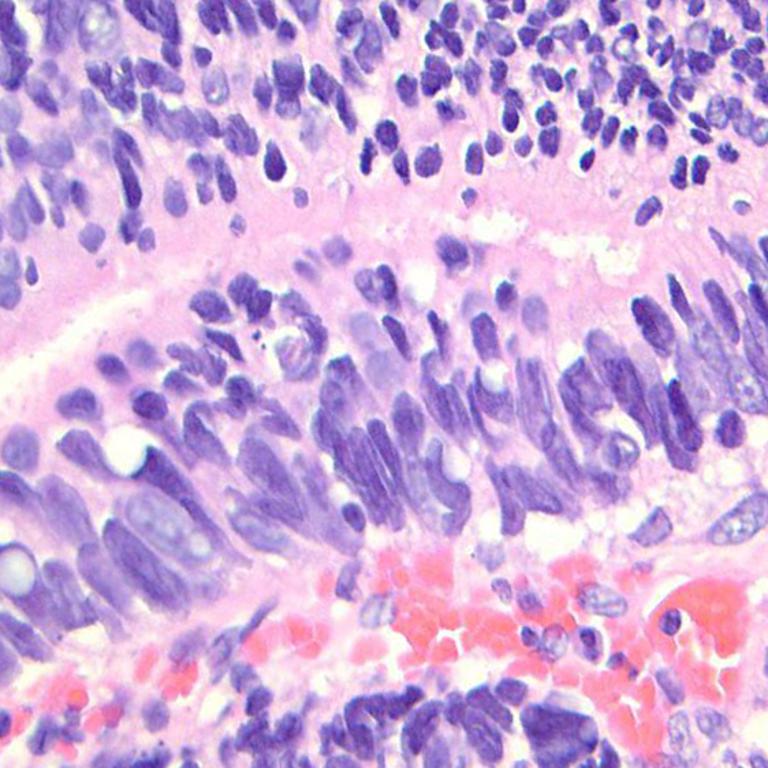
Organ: colon
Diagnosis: adenocarcinomas